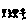
Label: line